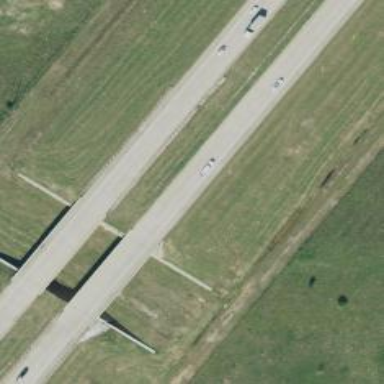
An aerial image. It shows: Motorway bridge.